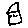
Label: house